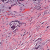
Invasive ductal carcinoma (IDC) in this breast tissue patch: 1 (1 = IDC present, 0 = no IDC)